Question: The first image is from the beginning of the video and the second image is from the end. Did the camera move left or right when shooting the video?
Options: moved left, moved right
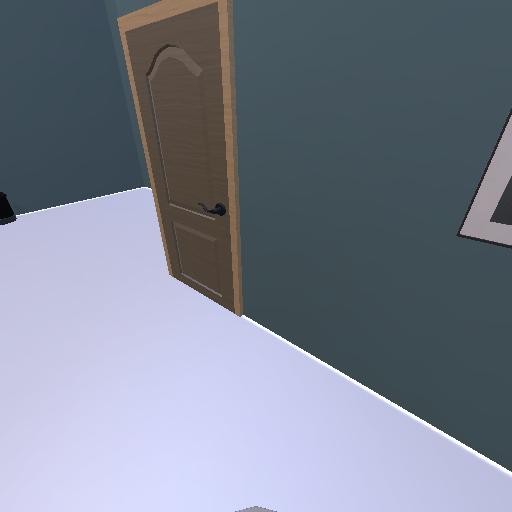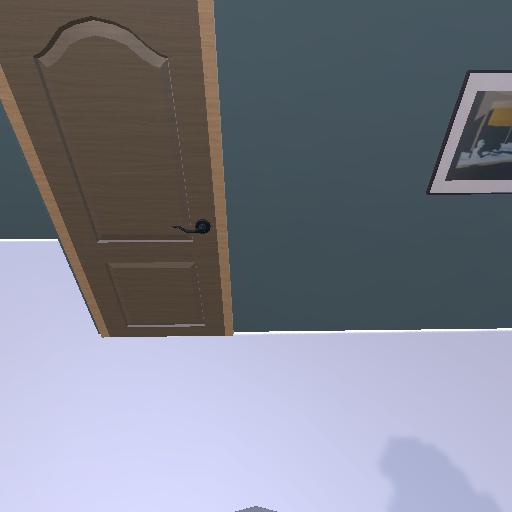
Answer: moved left